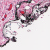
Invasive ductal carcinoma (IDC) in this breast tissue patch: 0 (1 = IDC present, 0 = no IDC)